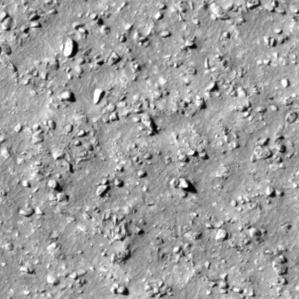
Label: non_frost